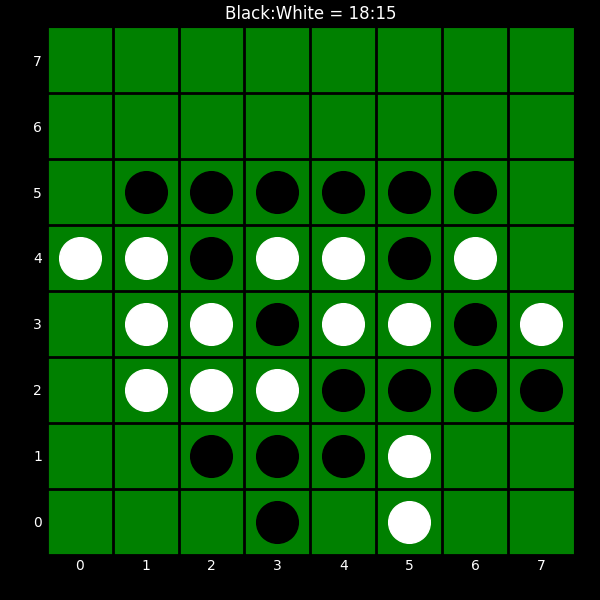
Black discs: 18
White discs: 15